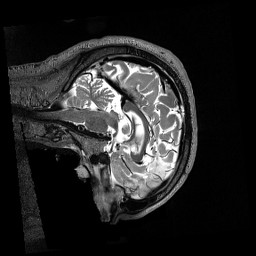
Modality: T2w
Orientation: sagittal
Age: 71
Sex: male
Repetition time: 3.2 s
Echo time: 0.563 s